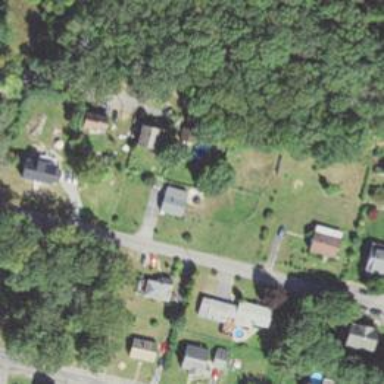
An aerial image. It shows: Residential driveway designated as service road.